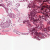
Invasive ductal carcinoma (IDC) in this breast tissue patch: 0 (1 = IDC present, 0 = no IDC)